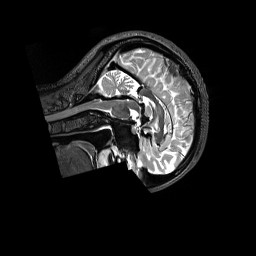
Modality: T2w
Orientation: sagittal
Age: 32
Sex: female
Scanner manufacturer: siemens
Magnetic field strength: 3 T
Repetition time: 3.2 s
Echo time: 0.728 s